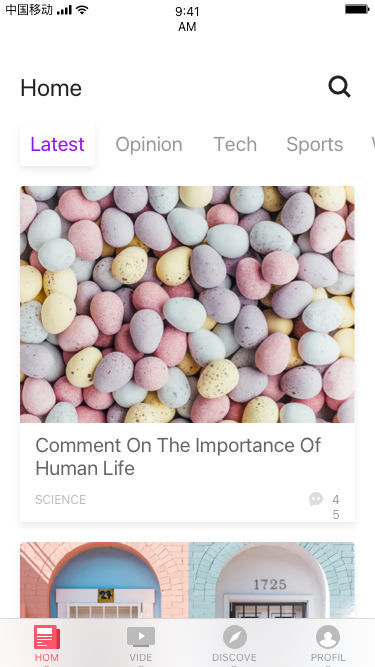
Text in this UI design:
Home
Latest
Opinion
Tech
Sports
World
Comment On The Importance Of Human Life
SCIENCE
45